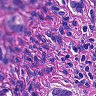
Metastatic tissue present: yes